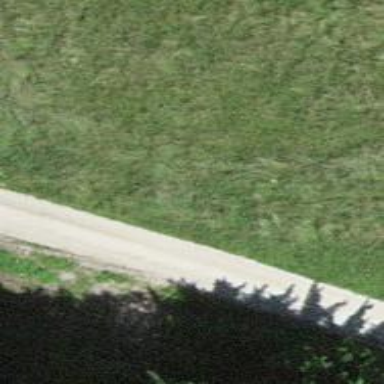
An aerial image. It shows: Unpaved track with grade 3 track type.